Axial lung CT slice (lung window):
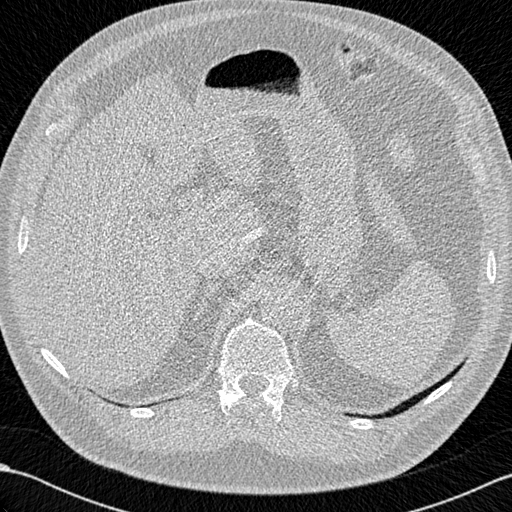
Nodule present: no